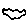
Label: cloud